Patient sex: F
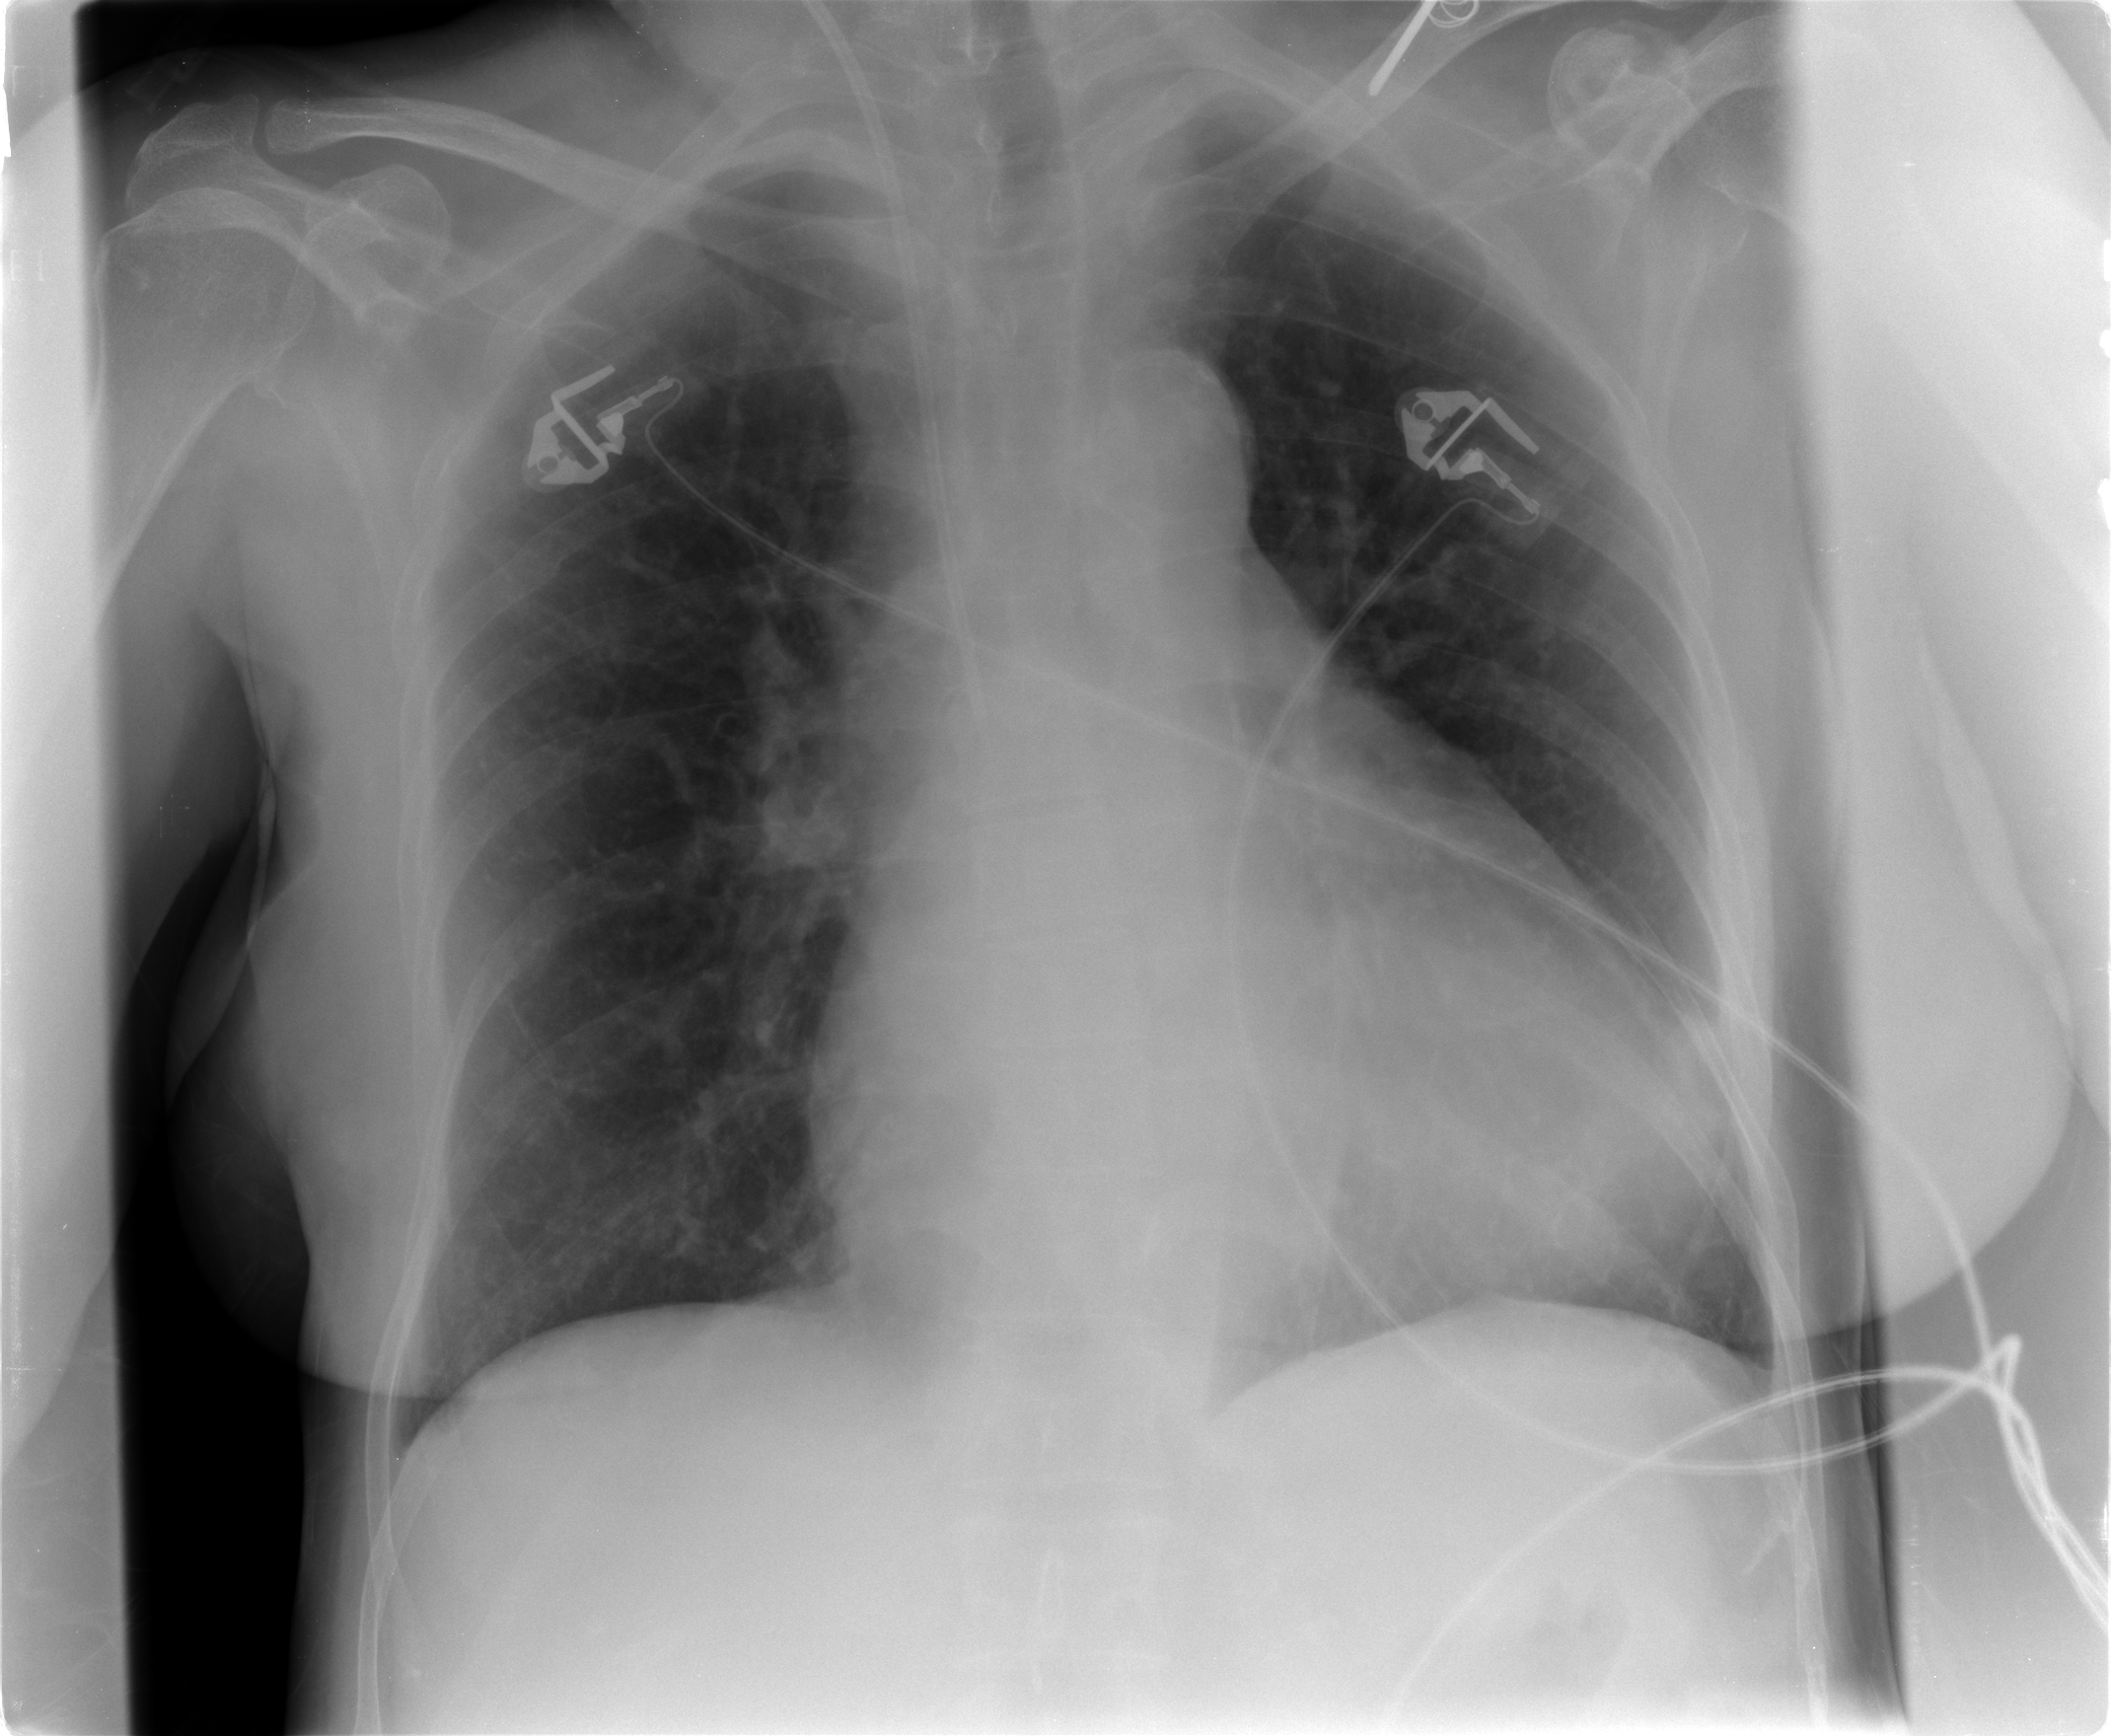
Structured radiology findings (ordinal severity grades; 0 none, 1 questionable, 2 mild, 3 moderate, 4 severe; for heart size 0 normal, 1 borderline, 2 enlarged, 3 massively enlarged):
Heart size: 3
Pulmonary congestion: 1
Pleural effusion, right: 0
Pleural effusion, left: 2
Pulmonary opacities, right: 0
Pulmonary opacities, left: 0
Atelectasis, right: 0
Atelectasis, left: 0